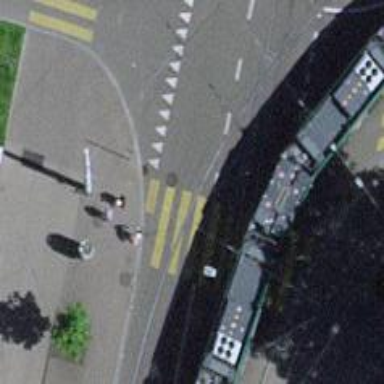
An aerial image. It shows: Tram level crossing on the railway.